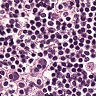
Metastatic tissue present: no